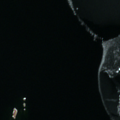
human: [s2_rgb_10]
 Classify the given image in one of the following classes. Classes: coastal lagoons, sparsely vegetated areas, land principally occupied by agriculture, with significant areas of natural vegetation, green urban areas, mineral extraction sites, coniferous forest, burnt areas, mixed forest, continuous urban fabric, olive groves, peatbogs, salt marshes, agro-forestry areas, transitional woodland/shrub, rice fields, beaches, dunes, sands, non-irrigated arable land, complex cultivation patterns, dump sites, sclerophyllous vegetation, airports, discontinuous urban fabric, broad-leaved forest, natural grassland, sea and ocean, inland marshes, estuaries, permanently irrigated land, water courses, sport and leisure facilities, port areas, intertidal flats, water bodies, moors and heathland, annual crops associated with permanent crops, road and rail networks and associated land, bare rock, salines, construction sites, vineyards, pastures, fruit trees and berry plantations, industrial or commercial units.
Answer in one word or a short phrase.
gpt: sea and ocean